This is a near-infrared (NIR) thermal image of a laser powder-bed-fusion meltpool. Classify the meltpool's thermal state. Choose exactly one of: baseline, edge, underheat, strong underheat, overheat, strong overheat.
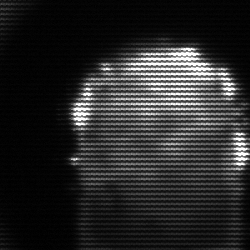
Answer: baseline